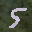
Label: 5